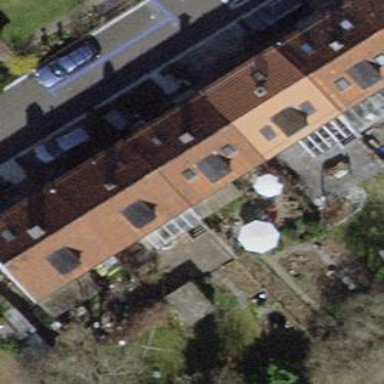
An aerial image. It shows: House with gabled roof made of tiles. The roof orientation is across the building.